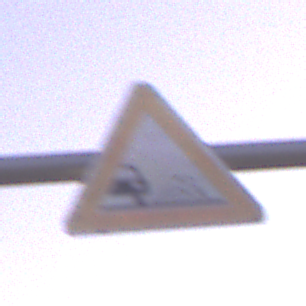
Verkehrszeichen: SplittSchotter
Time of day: Dawn
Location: Outdoor (RoadRail)
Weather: Clear
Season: NotSpecified
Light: Natural